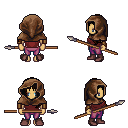
a pixel art fantasy rpg character, female body template, human, tanned skin, maroon pirate shirt, magenta pants, brown left-swept hairstyle, cloth hood, leather bracers, maroon shoes, spear, four views (front, back, left, right), 2x2 character sprite sheet, small pixel art, hard edges, no anti-aliasing